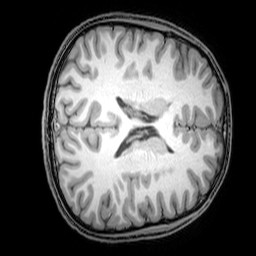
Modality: T1w
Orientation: axial
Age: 20
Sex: male
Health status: healthy
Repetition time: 0.081 s
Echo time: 0.037 s